Brain MRI study timepoint: early_postop
T1CE (contrast-enhanced T1) slice:
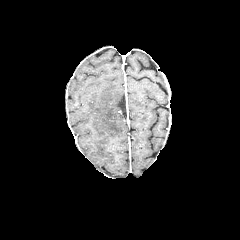
T2-FLAIR slice:
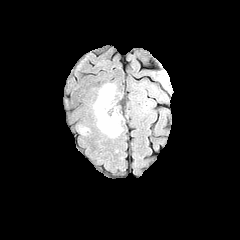